Interaction volume radius: 5 \u00c5
Interaction volume height: 25 \u00c5
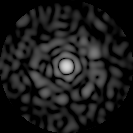
Disorder parameter: 0.8607